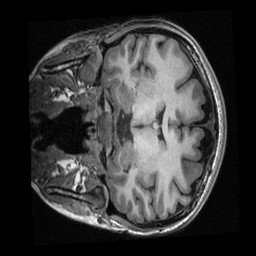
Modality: T1w
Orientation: coronal
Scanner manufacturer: ge
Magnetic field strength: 3 T
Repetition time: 0.007676 s
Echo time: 0.002928 s